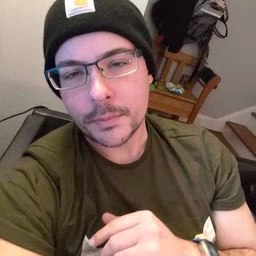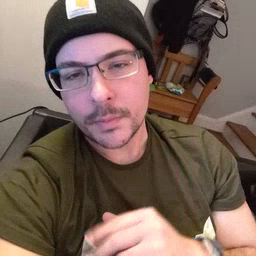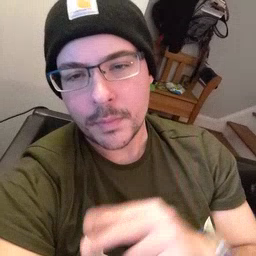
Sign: napkin